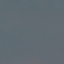
Land use / land cover class: SeaLake